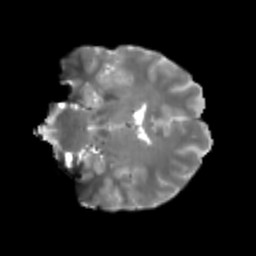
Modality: T2w
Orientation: coronal
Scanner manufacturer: siemens
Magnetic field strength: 3 T
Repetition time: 4 s
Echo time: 0.0594 s